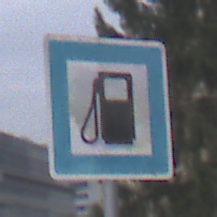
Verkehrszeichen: Tankstelle
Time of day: Midday
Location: Outdoor (Urban)
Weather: Overcast
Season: NotSpecified
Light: Natural